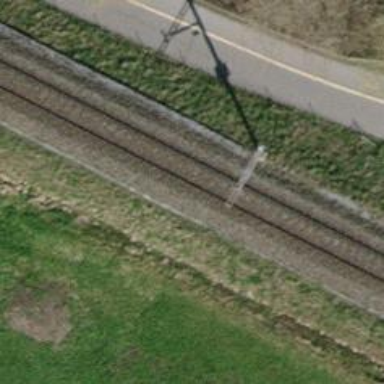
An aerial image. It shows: Solitary milestone along the railway.